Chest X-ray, AP view. Patient: 22 years old, sex M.
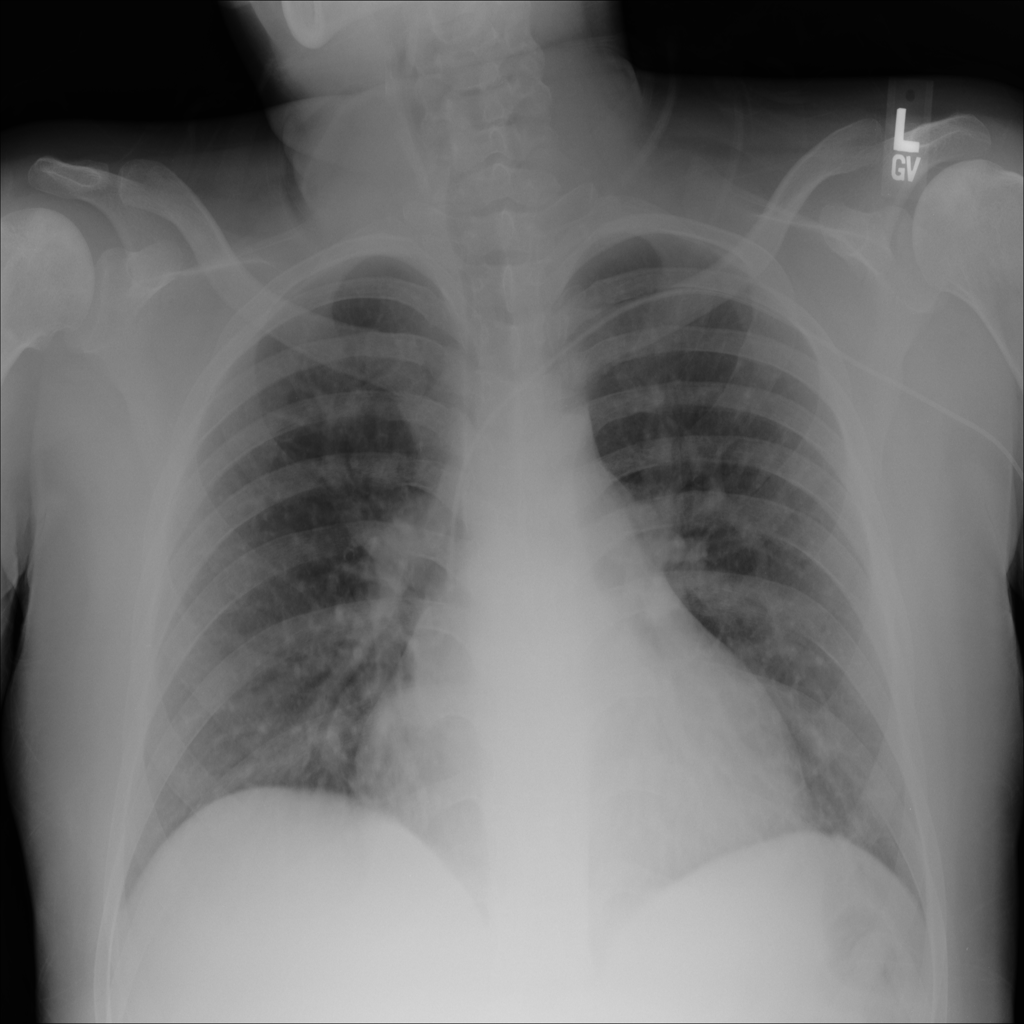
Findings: No Finding